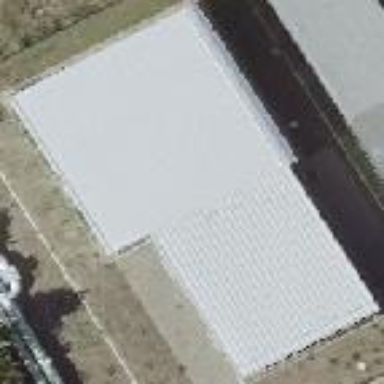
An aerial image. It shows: Industrial building housing heat exchange station.